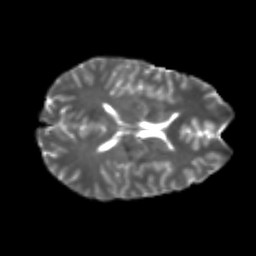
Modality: T2w
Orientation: axial
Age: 22
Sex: male
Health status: healthy
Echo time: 0.074 s